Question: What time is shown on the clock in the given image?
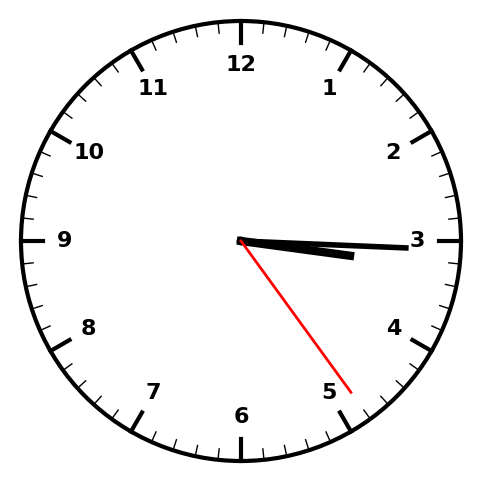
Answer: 03:15:24